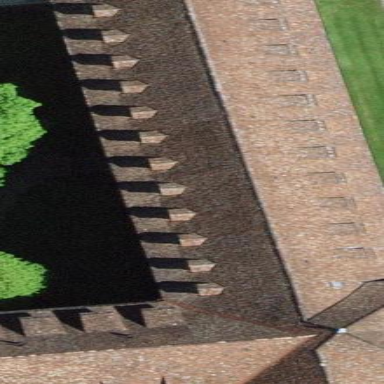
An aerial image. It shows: Gabled roof with roof tiles. The roof orientation is along the building structure.